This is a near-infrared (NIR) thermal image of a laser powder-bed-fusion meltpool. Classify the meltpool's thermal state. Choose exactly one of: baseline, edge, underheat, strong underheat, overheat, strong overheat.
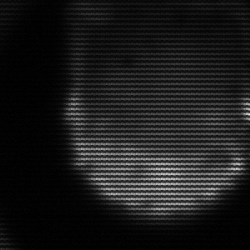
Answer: edge